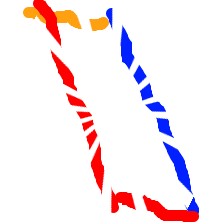
Shape: parallelogram